Interaction volume radius: 10 \u00c5
Interaction volume height: 15 \u00c5
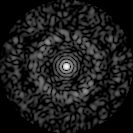
Disorder parameter: 0.8155